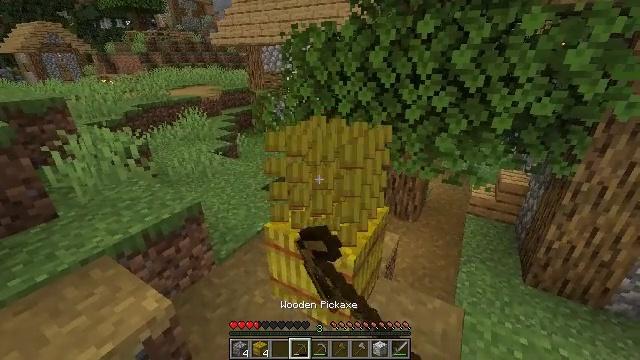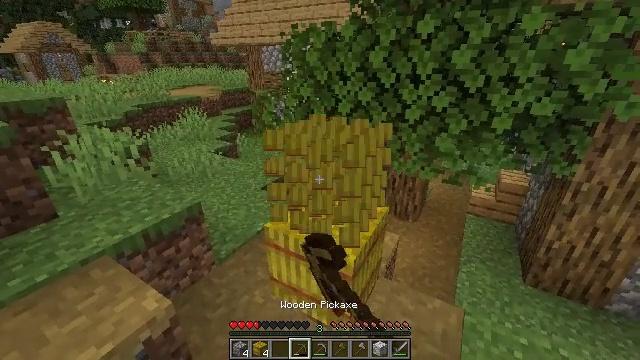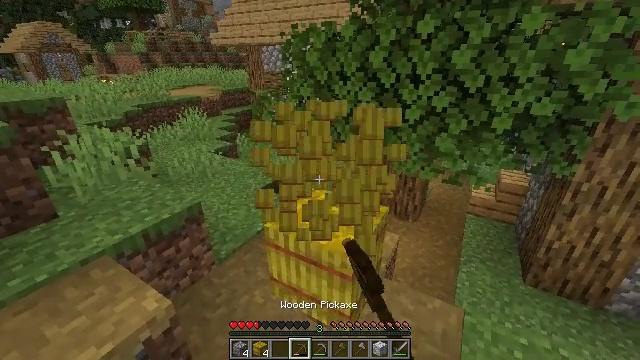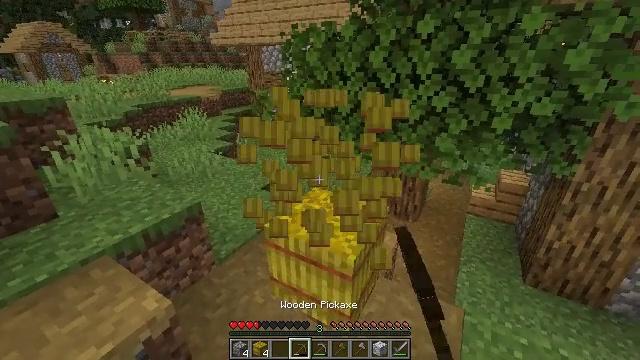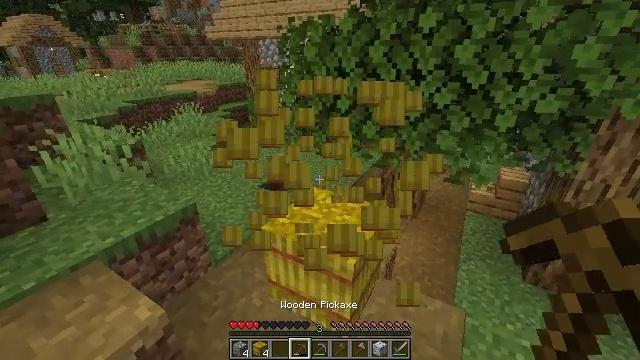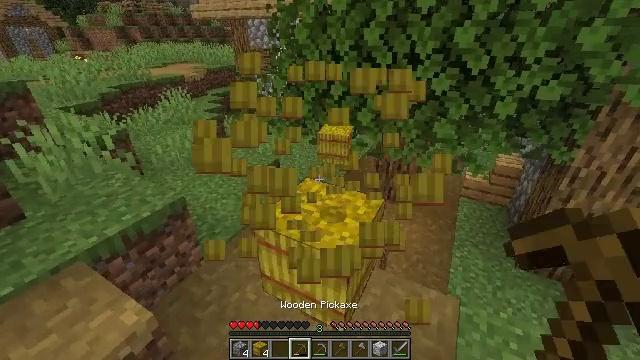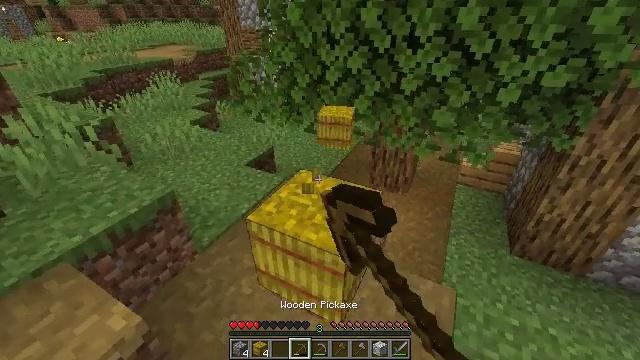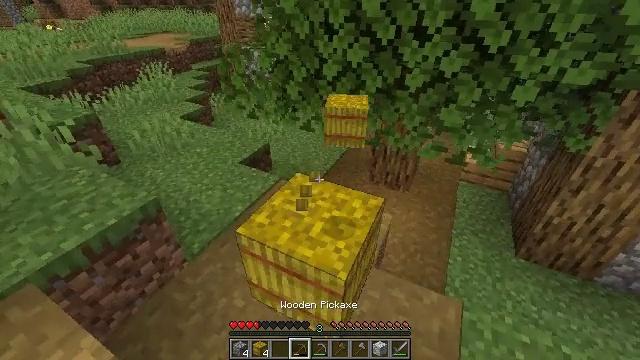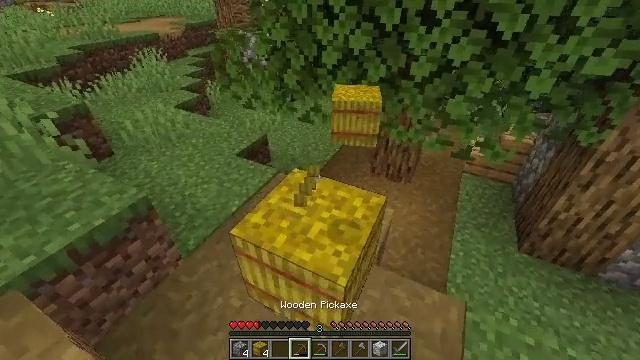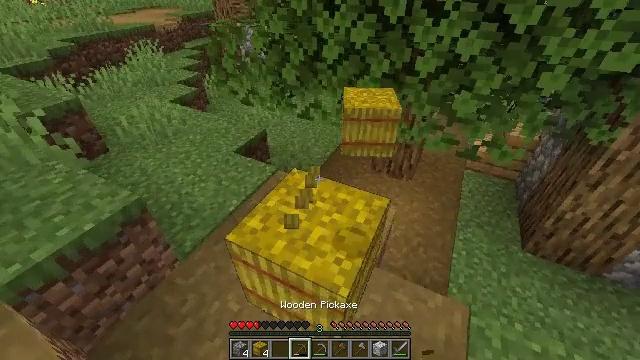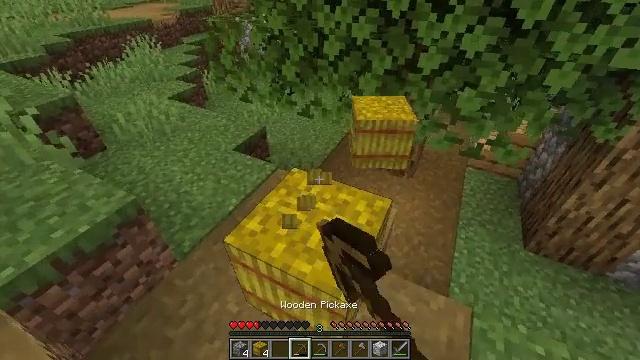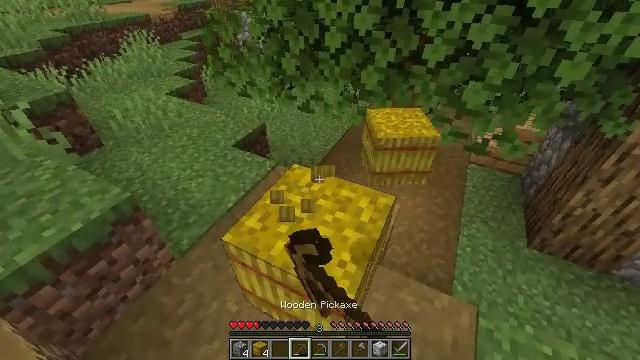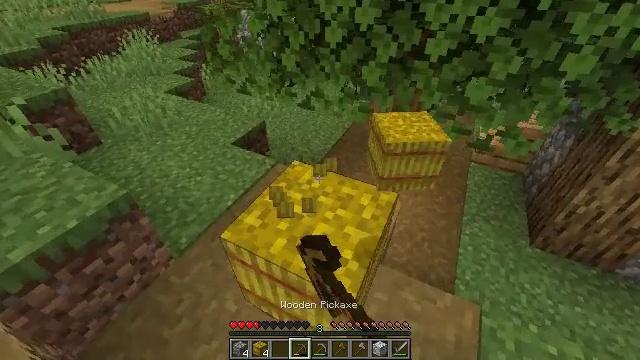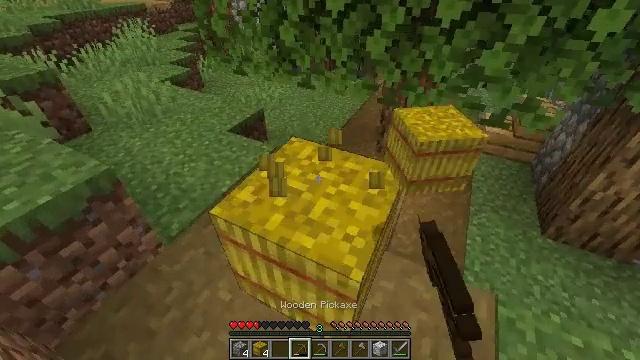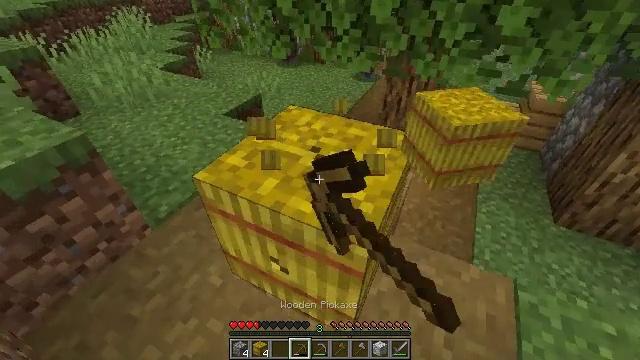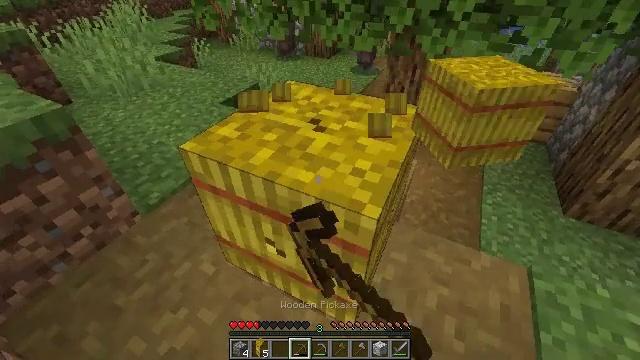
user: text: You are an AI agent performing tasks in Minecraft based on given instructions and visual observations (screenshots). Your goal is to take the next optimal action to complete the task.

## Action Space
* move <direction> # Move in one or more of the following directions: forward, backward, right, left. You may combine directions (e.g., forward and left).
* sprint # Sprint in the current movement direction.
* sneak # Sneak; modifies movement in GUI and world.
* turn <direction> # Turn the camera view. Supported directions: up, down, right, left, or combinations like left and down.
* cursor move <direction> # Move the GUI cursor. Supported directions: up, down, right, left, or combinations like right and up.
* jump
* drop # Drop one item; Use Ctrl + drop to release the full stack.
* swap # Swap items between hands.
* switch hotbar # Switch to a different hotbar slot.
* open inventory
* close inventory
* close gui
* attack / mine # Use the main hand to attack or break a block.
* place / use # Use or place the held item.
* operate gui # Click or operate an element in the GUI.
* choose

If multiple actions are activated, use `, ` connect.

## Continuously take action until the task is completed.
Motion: motion action
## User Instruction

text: Attack the hay block to get hay.
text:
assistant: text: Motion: attack / mine
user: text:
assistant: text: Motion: attack / mine
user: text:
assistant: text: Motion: attack / mine
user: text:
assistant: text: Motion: move forward, turn down, attack / mine
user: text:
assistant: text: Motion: move forward, turn right and down, attack / mine
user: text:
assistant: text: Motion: move forward, turn right and down, attack / mine
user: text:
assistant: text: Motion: move forward, turn down, attack / mine
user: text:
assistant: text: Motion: move forward, turn down, attack / mine
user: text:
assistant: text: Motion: turn down, attack / mine
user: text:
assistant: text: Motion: attack / mine
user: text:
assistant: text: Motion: attack / mine
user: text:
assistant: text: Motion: attack / mine
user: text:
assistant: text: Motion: attack / mine
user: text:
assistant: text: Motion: attack / mine
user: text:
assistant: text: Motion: attack / mine
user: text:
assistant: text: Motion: attack / mine
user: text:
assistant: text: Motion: attack / mine
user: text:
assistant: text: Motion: turn down, attack / mine
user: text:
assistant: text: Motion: attack / mine
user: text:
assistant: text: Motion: attack / mine
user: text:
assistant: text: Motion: attack / mine
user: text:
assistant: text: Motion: attack / mine
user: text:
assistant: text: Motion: attack / mine
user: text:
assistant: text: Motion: attack / mine
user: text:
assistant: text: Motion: attack / mine
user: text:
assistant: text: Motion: attack / mine
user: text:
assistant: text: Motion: attack / mine
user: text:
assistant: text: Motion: attack / mine
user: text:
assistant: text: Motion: attack / mine
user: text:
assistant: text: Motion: attack / mine